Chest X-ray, PA view. Patient: 64 years old, sex F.
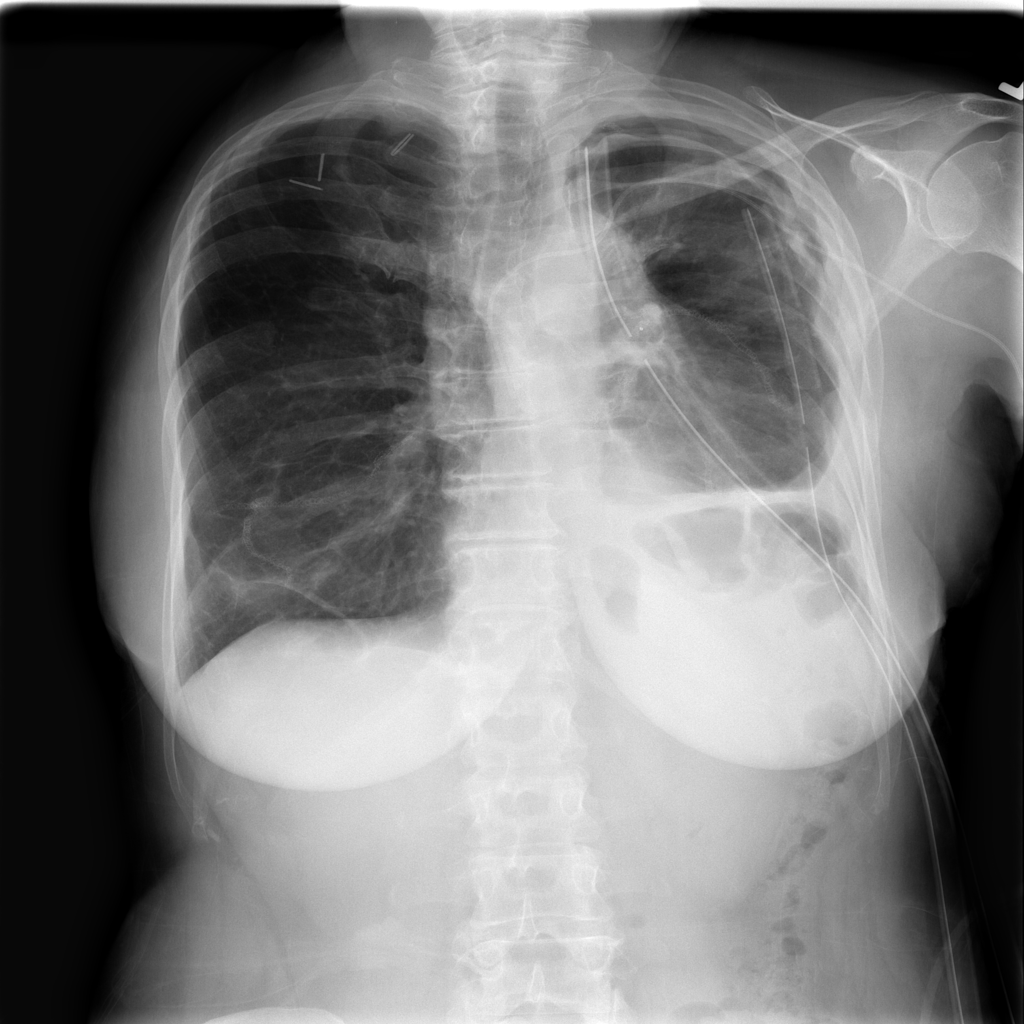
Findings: Pleural_Thickening, Pneumothorax